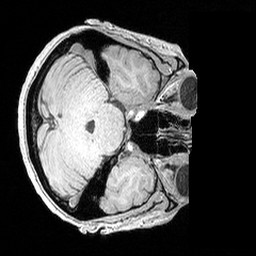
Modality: MP2RAGE
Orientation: axial
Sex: female
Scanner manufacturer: siemens
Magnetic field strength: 3 T
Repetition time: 5 s
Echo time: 0.00292 s